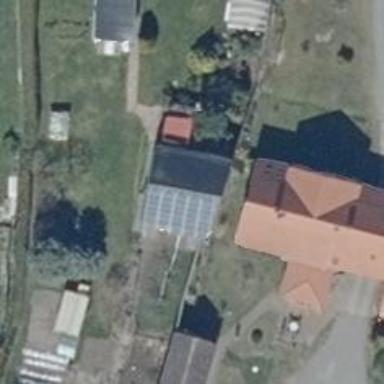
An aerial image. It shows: Solar photovoltaic panel generating electricity through small installation.